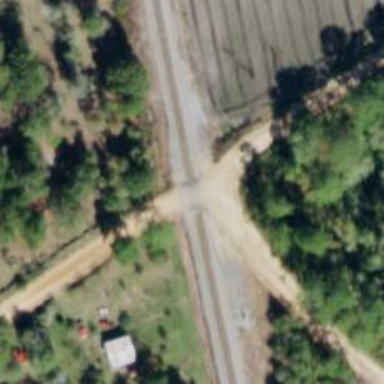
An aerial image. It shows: Level crossing along the railway.